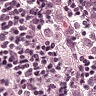
Metastatic tissue present: yes